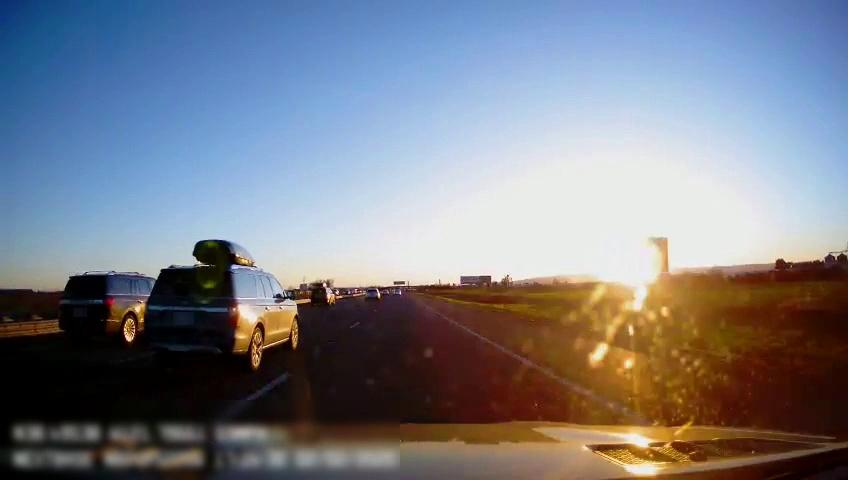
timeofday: Day
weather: Sunny
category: Drivable Space
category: Vehicles | SUV
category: Vehicles | SUV
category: Vehicles | SUV
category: Vehicles | SUV
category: Lanes | Alternate Lane
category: Lanes | Current Lane
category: Lanes | Alternate Lane
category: Traffic | Signs
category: Traffic | Signs